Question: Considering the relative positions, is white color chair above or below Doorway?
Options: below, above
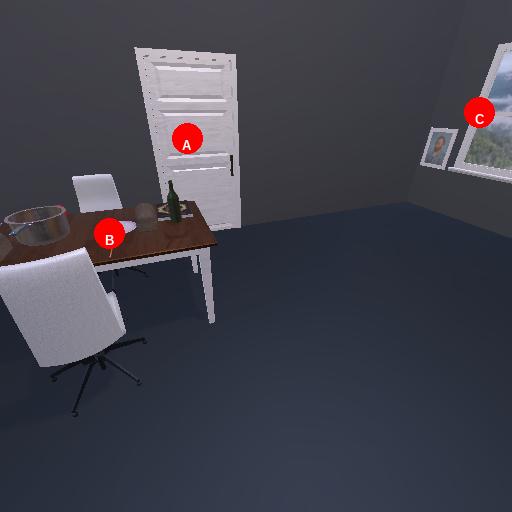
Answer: below